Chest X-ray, PA view. Patient: 43 years old, sex F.
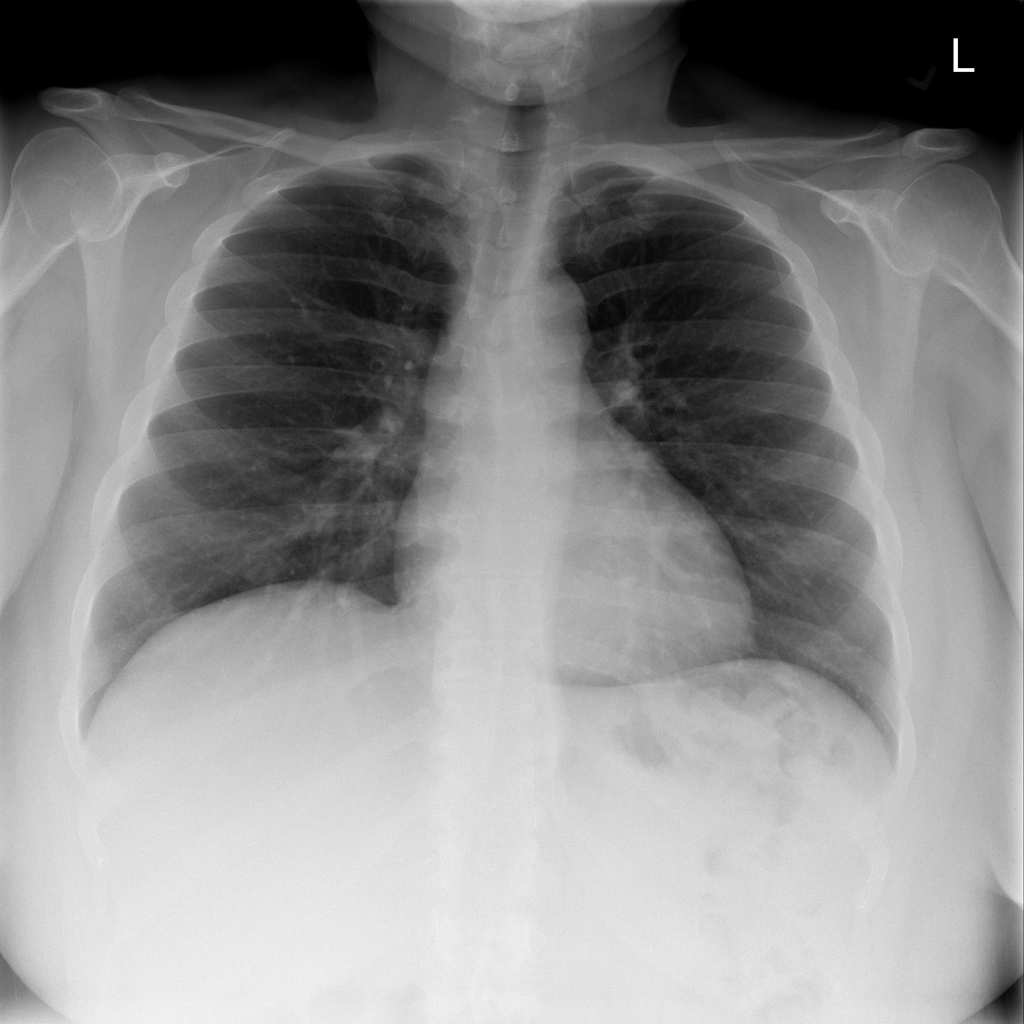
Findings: No Finding